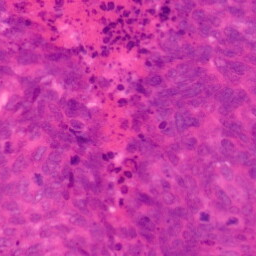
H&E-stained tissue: Colon